Aerial crown-view tile of a tropical tree (Barro Colorado Island, Panama), acquired 20241216:
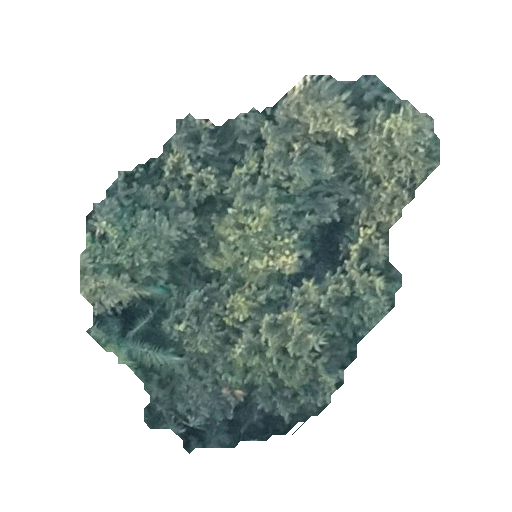
Species: Luehea seemannii
GBIF accepted scientific name: Luehea seemannii
Crown area: 129.617 m²